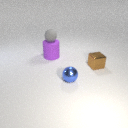
large purple rubber cylinder behind small brown metal cube